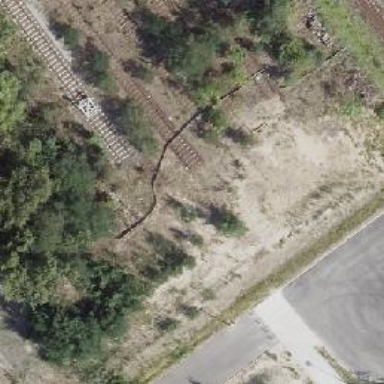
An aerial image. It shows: Abandoned railway yard.